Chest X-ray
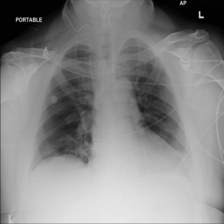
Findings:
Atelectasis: negative
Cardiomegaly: negative
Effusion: negative
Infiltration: negative
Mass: negative
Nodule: negative
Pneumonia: negative
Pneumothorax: negative
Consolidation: negative
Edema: negative
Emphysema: negative
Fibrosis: negative
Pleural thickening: negative
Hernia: negative